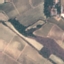
Land use / land cover class: PermanentCrop